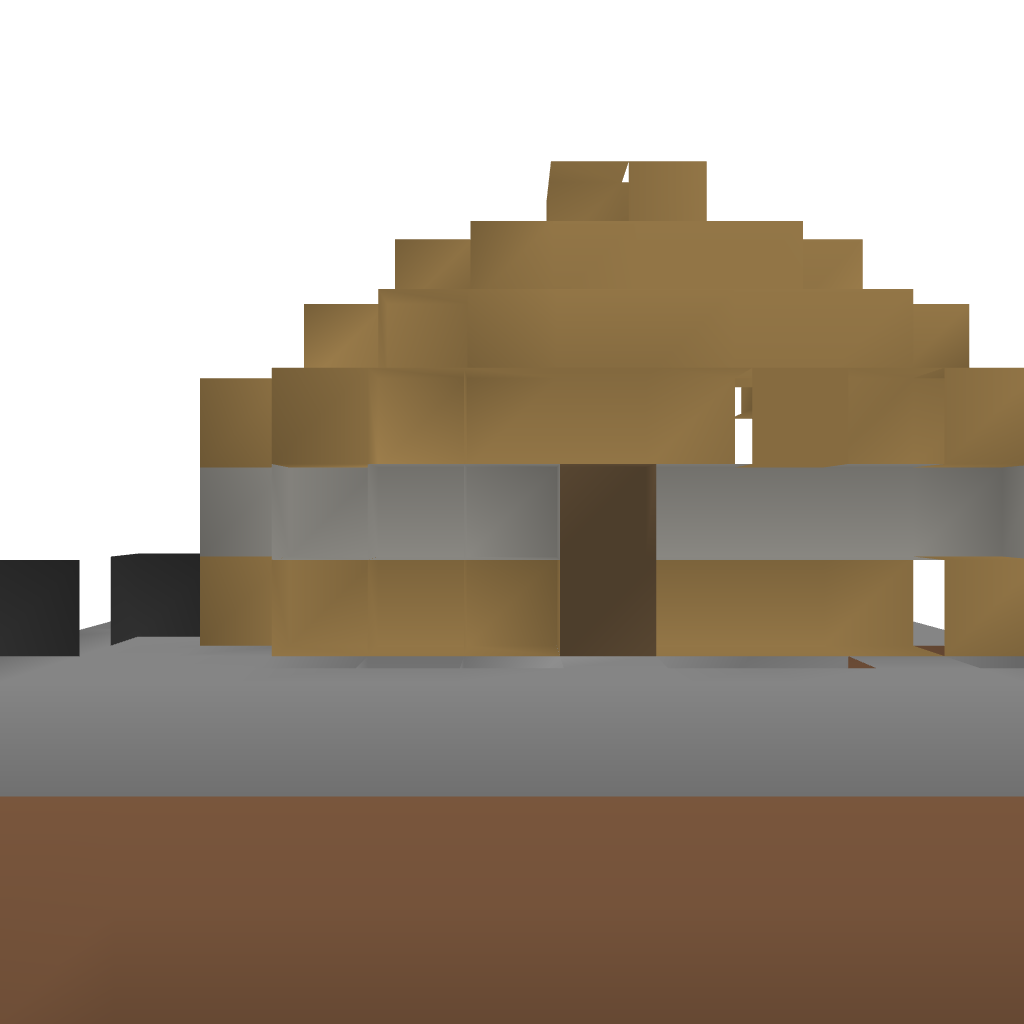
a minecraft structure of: super plain house